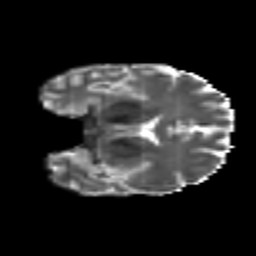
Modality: T2w
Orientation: coronal
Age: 44
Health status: ill
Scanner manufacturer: philips
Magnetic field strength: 3 T
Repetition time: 9 s
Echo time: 0.127 s